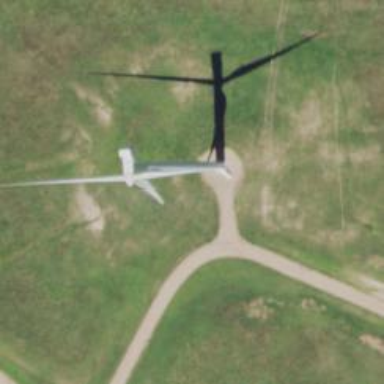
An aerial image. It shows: Wind generator powered by horizontal-axis wind turbine.